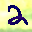
Label: 2